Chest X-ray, PA view. Patient: 32 years old, sex F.
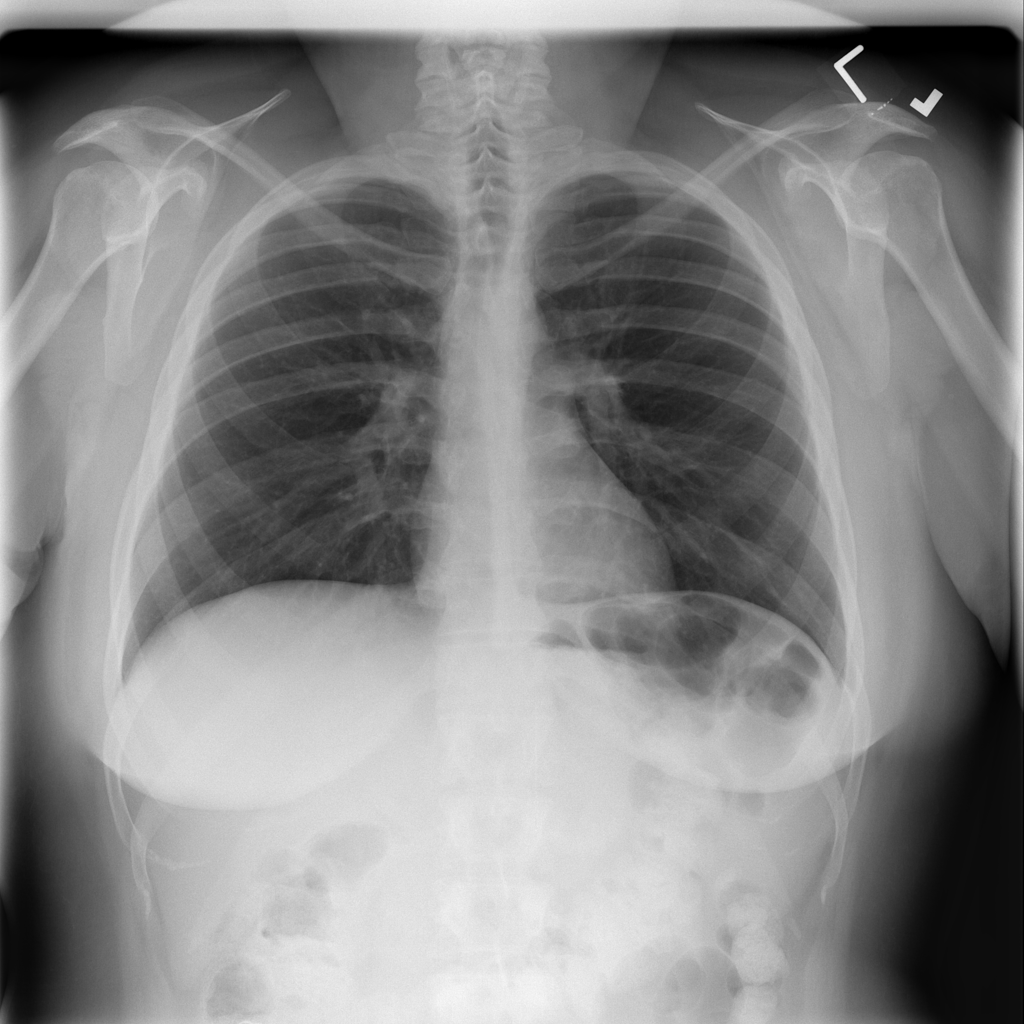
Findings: No Finding